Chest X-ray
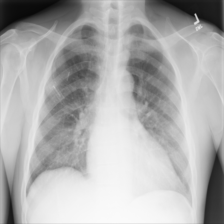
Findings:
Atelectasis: negative
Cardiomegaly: negative
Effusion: negative
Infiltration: negative
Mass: negative
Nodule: negative
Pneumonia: negative
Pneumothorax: negative
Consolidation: negative
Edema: negative
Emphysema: negative
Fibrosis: negative
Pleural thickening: negative
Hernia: negative